Question: How can I get back to the Google glass main menu inside my application, I have tried using 'finish()' , 'close()' , 'system.exit()' , but nothing is working,
My application is voice command, so when I'm done I want to go to main menu.

Thanks in Advance
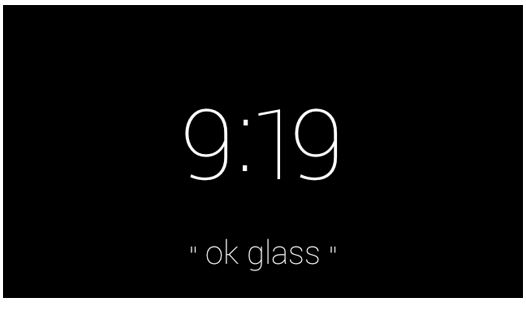
Answer: I used this line 'this.finishAffinity();'
Finish this activity as well as all activities immediately below it in the current task that have the same affinity. This is typically used when an application can be launched on to another task (such as from an ACTION_VIEW of a content type it understands) and the user has used the up navigation to switch out of the current task and in to its own task. In this case, if the user has navigated down into any other activities of the second application, all of those should be removed from the original task as part of the task switch.
Note that this finish does not allow you to deliver results to the previous activity, and an exception will be thrown if you are trying to do so.